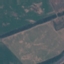
Land use / land cover: AnnualCrop